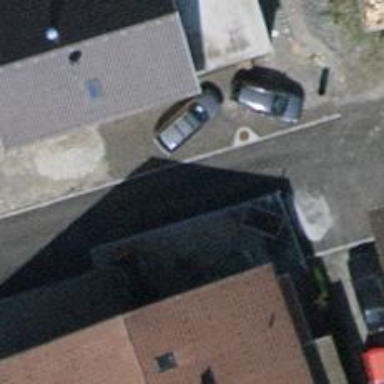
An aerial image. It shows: Smooth asphalt road in residential area.